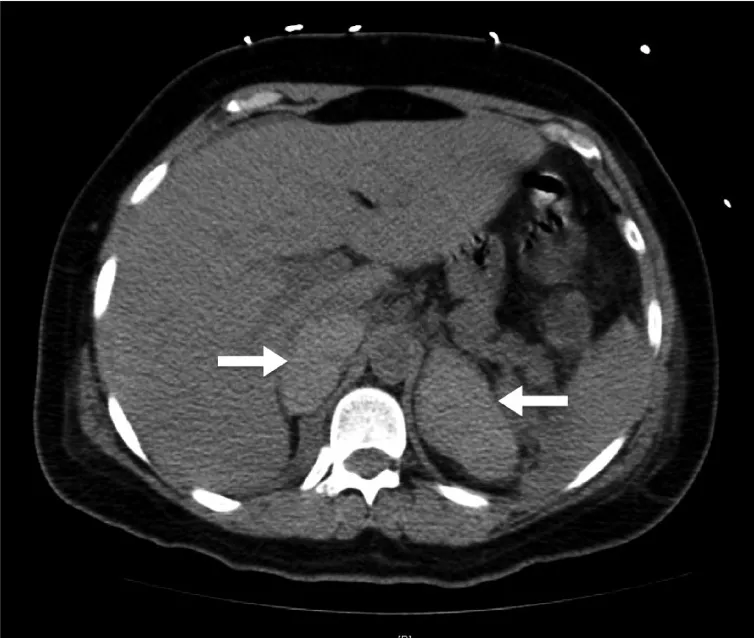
Non-contrast computed tomography scan of adrenal glands. . CT scan of adrenal glands; white arrows indicate severely enlarged, hyperdense, adrenal glands bilaterally consistent with adrenal hemorrhage.
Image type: radiology (ct)